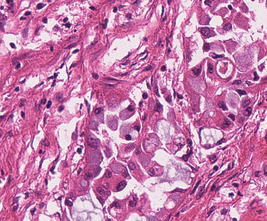
Tumor epithelial tissue: yes
Tumor-associated stroma tissue: yes
Normal tissue: no